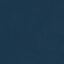
Label: SeaLake